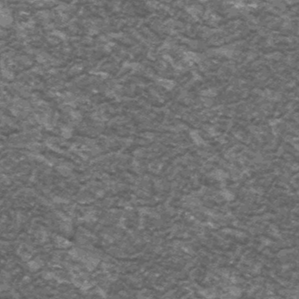
Label: frost